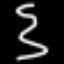
Label: squiggle